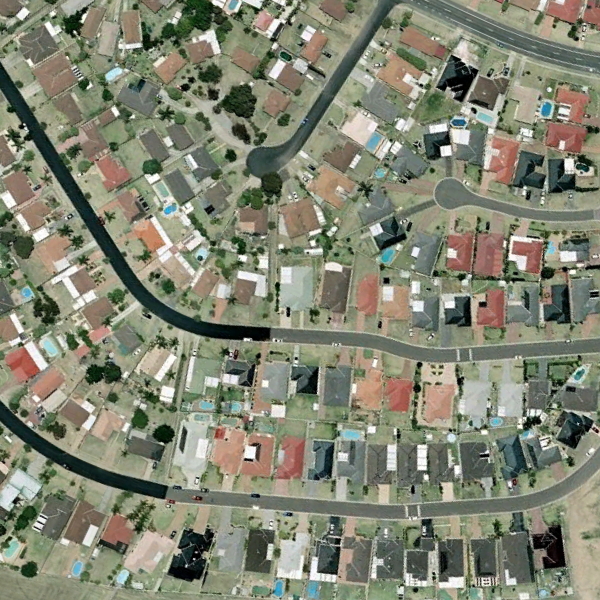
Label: DenseResidential